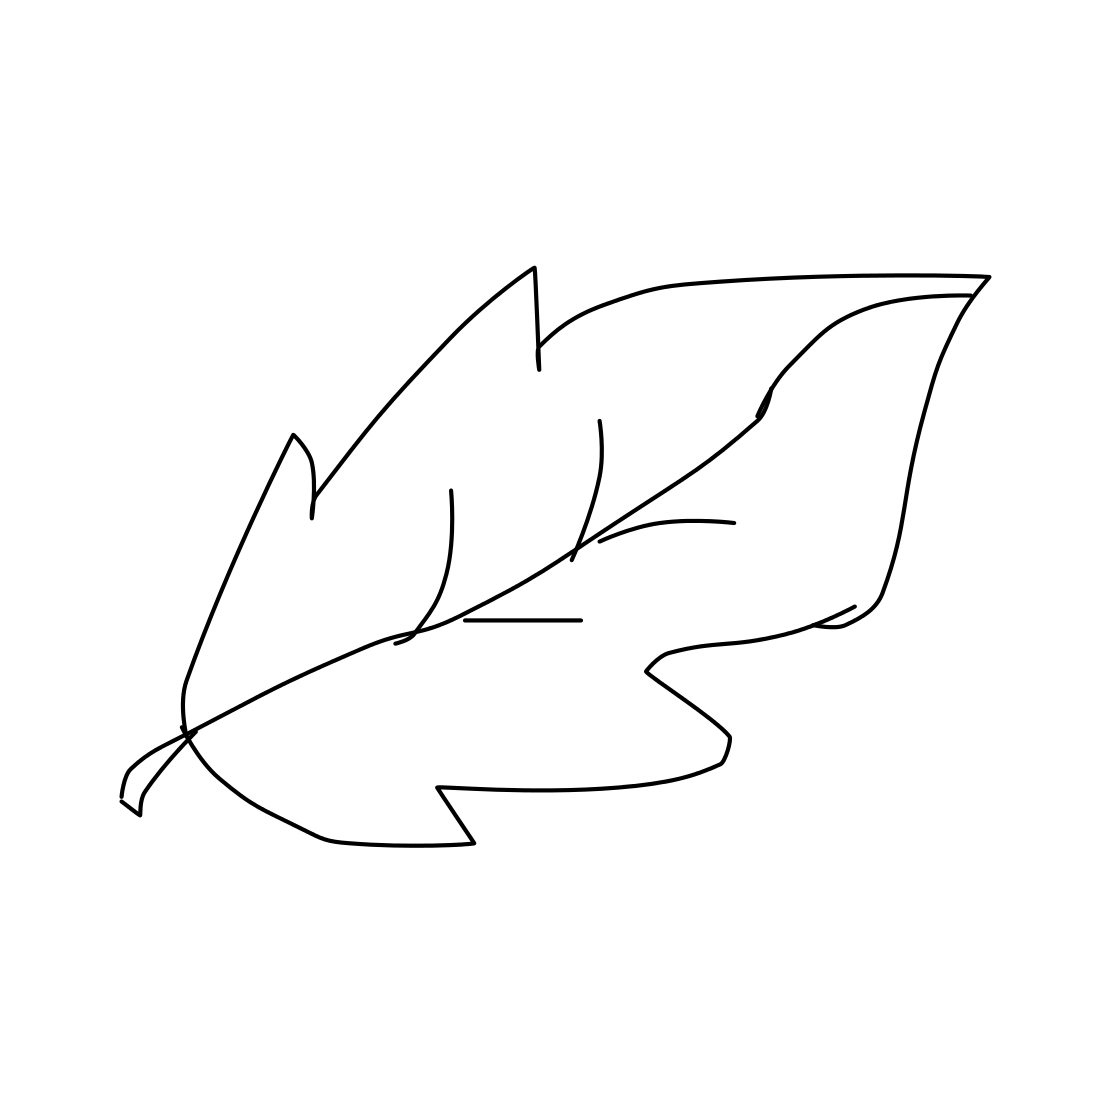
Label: leaf